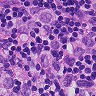
Metastatic tissue present: yes